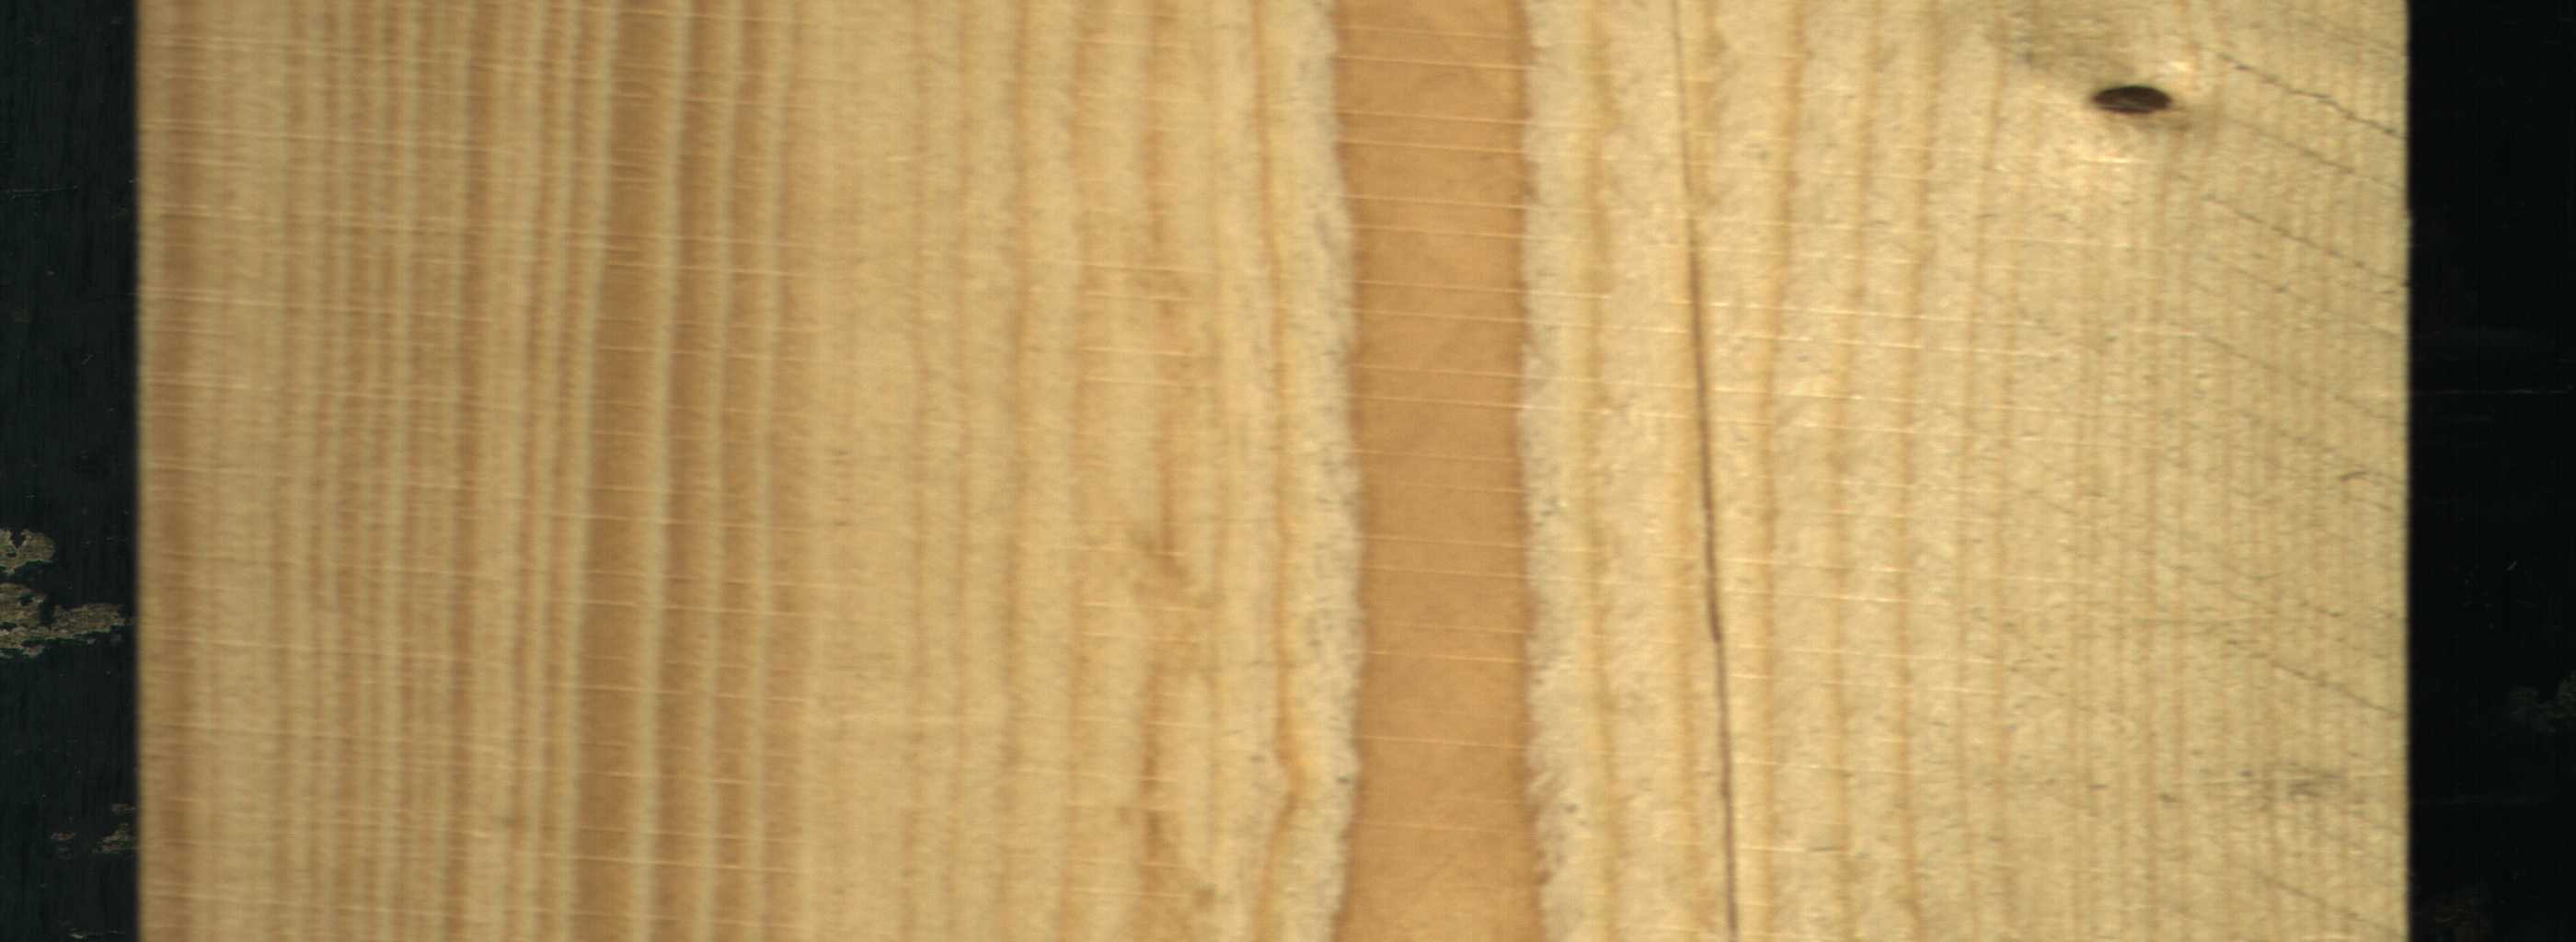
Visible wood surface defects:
Crack
Dead_Knot